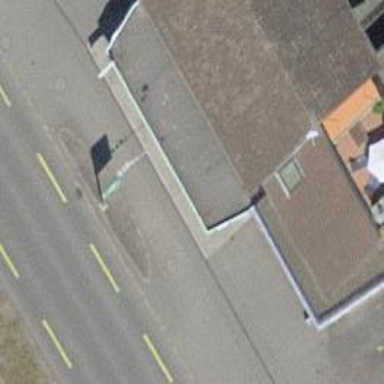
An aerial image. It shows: Sidewalk.